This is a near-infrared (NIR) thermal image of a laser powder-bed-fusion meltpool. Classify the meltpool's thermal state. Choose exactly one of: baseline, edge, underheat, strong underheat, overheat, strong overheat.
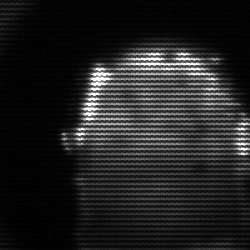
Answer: baseline